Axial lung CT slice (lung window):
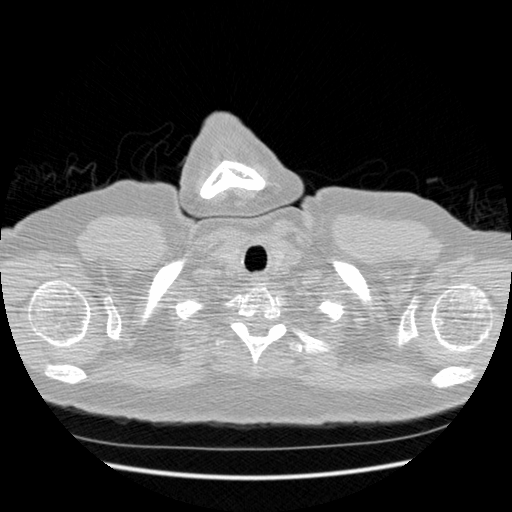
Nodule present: no